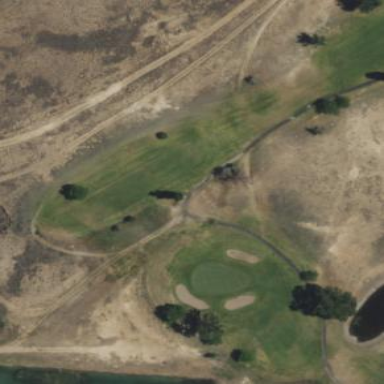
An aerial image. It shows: Golf tee.